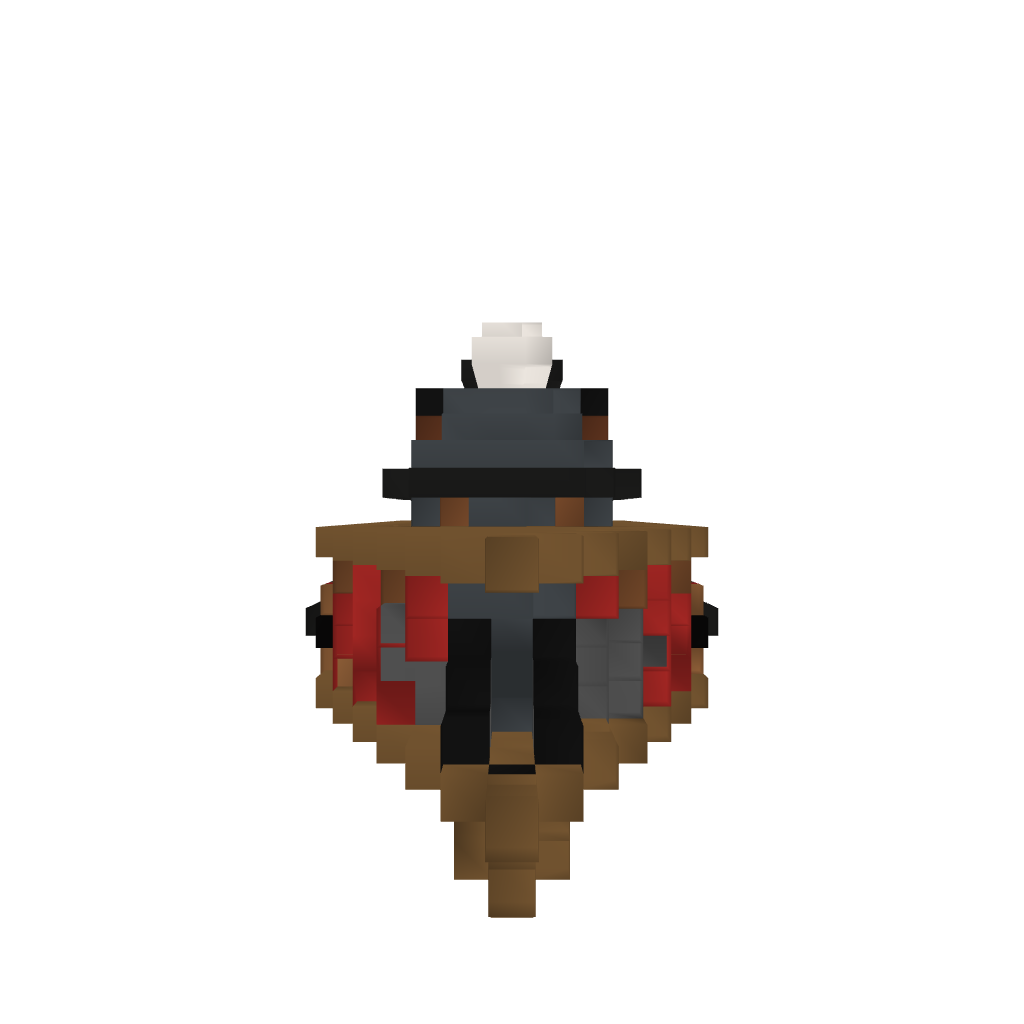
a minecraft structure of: Yacht (w/o water)